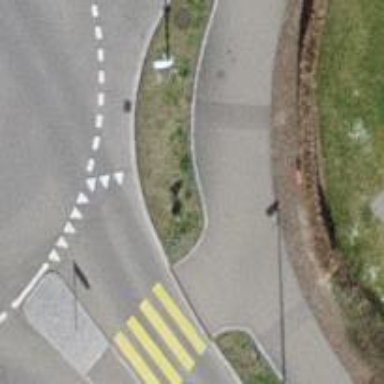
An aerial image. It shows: Cycleway.